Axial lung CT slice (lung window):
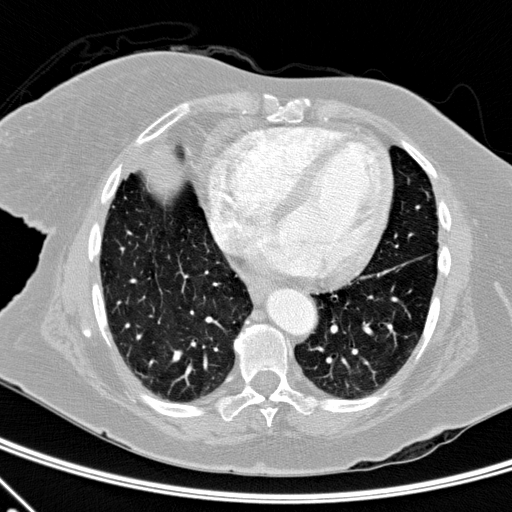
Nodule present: no